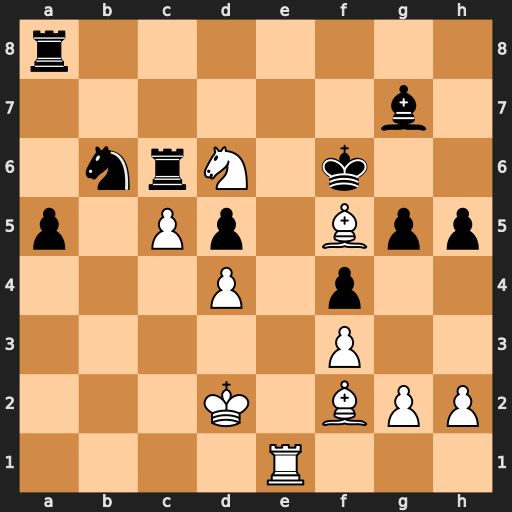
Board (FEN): r7/6b1/1nrN1k2/p1Pp1Bpp/3P1p2/5P2/3K1BPP/4R3
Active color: w
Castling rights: -
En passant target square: -
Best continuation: Re6#